Question: The following syntax rules:
'''
" #f6266e
syntax match tagOperator "\<\/?\w+\s*[^>]*\>" contains=tagFunction,tagFunctionDefinition
hi def link tagOperator Operator
" #a6e22e
syntax match tagFunctionDefinition "\<" contained
syntax match tagFunctionDefinition "\>" contained
syntax match tagFunctionDefinition "/" contained
hi def link tagFunctionDefinition Function
'''
produce this:

As you can see the html attributes names are highlighted as the html tags ('each', 'onsubmit'). So I added a syntax to fix that (turn them to blue):
'''
" #66d9ef
syn keyword tagFunction var this
syn match tagFunction "/\<\/?\w+\s+\w+\/?>" contained
hi def link tagFunction Define
'''
But nothing happens, the color stay the same. I even used 'contains' and 'contained' so I'm not sure what's the problem. Is the 'tagFunction' regex wrong?
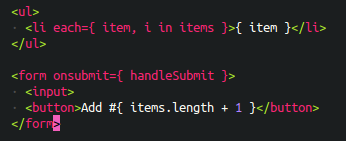
Answer: Your pattern starts with a '/' (and also escapes the second '/' as '\/', which isn't necessary); you probably forgot to remove those when copying from the search history:
'''
syn match tagFunction "\<\/?\w+\s+\w+/?>" contained
'''
You can easily verifying your patterns by first yanking the pattern 'yi"', then assigning that to the search register ':let @/ = @@'. The 'n' command will then jump to the next match and (with ':set hlsearch') highlight all matches.
### Further critique
Note that your 'tagOperator' pattern is more general and includes (because of the '[^>]*' part) any 'tagFunction' part. This ambiguity is dangerous, as now the correct matching depends on the ordering of the two ':syntax' commands. In this case, I think you can just make a 'tagAttribute' contained in 'tagOperator', and define it roughly like this:
'''
:syn match tagAttribute "\w\+={[^}]*}" contained
'''